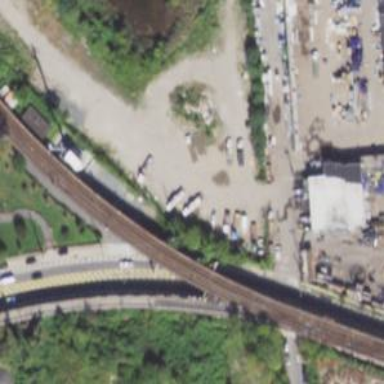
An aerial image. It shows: Railway bridge with electrified lines.